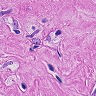
Metastatic tissue present: yes